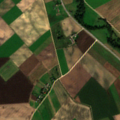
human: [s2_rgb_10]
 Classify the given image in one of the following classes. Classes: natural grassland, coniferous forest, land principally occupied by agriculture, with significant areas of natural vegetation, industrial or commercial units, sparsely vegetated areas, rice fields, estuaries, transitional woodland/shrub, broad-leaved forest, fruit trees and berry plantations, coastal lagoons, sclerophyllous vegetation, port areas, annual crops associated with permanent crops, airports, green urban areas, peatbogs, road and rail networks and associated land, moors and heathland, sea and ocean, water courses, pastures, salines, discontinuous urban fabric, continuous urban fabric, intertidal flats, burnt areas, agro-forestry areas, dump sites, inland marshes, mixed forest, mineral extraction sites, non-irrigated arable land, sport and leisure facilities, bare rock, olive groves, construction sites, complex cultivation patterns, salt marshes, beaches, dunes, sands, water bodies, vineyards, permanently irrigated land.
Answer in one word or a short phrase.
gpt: non-irrigated arable land, land principally occupied by agriculture, with significant areas of natural vegetation